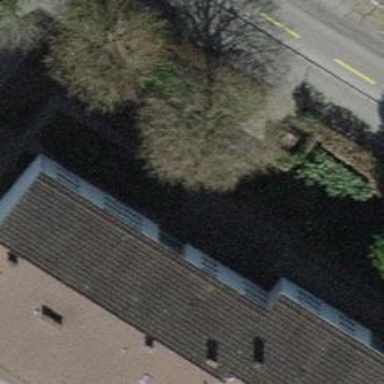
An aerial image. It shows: Gabled roof tile building made up of apartments.